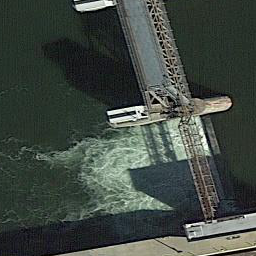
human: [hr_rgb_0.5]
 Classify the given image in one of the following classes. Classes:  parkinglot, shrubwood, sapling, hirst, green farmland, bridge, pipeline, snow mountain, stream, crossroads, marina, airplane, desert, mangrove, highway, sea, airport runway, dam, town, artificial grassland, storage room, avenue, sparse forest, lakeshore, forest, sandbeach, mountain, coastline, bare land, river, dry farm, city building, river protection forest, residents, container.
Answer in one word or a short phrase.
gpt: dam